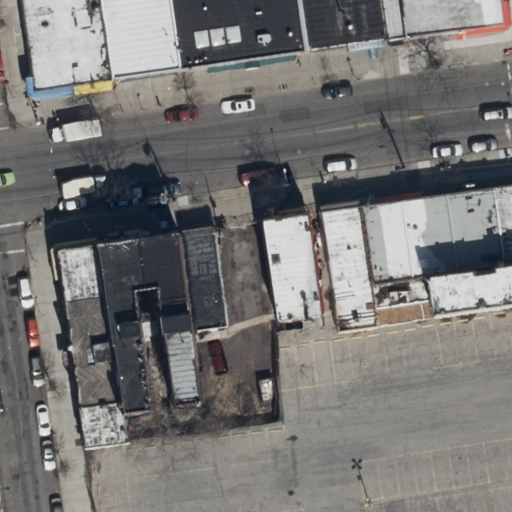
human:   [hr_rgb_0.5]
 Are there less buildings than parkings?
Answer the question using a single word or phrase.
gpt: no

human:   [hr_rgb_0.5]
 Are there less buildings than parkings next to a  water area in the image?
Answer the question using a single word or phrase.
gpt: no

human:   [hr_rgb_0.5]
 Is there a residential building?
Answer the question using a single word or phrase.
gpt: yes

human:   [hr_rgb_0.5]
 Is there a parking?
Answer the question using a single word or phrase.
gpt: yes

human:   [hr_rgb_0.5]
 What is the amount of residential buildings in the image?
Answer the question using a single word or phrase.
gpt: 14

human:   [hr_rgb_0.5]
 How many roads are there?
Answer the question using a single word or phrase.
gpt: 4

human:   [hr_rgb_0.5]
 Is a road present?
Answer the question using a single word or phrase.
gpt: yes

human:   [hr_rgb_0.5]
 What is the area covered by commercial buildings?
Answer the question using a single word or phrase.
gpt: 0m2

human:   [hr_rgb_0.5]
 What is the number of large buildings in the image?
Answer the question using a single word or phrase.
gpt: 0

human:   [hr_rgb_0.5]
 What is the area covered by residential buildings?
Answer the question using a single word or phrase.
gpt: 2624m2

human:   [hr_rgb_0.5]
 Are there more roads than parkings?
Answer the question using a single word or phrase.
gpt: yes

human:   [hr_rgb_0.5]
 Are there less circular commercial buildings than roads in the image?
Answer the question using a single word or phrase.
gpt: yes

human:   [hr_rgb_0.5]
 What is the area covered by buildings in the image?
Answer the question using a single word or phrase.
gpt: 2624m2

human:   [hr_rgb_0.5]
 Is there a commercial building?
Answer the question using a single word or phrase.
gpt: no

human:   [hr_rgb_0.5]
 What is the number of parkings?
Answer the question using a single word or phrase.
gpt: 1

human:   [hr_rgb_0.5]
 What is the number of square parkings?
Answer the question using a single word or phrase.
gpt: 0

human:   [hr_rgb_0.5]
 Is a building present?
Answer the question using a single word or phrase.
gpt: yes

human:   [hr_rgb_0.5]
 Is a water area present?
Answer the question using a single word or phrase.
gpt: no

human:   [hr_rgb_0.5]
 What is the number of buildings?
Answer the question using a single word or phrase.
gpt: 14

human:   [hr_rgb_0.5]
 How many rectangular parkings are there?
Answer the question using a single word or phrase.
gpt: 0

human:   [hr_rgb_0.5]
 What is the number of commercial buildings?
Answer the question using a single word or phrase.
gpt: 0

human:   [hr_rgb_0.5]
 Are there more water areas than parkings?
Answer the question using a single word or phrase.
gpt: no

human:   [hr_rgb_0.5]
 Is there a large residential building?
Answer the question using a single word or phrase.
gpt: no

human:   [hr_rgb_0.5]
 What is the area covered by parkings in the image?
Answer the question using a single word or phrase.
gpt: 6566m2

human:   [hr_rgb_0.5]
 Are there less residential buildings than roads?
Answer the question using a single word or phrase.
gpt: no

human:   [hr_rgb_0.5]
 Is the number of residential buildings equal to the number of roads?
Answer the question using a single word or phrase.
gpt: no

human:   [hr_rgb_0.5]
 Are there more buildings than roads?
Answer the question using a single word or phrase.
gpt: yes

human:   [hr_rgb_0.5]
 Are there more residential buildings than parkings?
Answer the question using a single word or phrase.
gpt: yes

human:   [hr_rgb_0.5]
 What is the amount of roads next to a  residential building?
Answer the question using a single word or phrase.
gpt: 4

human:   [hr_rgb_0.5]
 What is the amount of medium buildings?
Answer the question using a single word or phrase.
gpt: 11

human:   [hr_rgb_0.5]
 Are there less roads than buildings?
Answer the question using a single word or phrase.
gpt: yes

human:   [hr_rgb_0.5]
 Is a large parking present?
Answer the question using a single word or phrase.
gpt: yes

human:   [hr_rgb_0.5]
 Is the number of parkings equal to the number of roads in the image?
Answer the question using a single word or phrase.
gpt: no

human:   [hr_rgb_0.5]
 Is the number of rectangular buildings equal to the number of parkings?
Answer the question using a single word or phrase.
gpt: no

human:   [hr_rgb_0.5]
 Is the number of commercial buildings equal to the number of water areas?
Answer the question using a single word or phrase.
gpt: yes

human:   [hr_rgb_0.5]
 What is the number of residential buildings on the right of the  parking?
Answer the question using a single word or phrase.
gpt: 5

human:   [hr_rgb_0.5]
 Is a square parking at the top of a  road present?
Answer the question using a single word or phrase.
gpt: no

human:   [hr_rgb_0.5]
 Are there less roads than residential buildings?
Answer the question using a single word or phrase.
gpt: yes

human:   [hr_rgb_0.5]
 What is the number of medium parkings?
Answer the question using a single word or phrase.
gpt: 0

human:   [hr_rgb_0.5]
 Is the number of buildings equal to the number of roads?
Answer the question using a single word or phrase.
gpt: no

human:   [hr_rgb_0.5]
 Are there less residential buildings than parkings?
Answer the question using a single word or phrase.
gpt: no

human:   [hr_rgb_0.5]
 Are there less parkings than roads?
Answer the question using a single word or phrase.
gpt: yes

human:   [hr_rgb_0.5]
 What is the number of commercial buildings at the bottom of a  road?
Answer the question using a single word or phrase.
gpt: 0

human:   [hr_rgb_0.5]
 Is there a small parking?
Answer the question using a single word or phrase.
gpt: no

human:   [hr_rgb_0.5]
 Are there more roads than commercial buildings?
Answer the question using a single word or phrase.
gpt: yes

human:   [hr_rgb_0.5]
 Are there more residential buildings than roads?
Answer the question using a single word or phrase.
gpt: yes

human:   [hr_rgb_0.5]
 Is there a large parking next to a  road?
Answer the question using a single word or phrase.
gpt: yes

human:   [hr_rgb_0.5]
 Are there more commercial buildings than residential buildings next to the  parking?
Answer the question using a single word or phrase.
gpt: no

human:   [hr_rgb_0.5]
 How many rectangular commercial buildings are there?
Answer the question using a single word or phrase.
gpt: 0

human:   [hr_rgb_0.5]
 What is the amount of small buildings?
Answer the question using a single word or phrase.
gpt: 3

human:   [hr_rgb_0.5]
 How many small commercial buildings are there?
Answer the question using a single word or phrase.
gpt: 0

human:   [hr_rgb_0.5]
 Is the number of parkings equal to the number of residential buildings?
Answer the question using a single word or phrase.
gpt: no

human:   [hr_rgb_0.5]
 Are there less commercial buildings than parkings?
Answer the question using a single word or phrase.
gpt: yes

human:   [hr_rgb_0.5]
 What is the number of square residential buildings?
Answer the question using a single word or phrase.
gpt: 0

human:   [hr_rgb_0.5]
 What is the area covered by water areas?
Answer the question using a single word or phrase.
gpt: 0m2

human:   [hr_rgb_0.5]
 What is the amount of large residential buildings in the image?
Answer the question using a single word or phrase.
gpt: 0

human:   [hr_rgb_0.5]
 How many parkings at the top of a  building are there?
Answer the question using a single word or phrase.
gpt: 0

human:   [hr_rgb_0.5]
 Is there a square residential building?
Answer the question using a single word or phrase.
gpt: no

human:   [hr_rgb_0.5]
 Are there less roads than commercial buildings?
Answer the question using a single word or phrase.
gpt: no

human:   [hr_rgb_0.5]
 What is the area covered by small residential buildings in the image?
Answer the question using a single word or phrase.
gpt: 207m2

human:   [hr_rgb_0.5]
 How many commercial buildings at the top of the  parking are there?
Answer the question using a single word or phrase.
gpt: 0

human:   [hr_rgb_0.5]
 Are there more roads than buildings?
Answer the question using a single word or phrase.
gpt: no

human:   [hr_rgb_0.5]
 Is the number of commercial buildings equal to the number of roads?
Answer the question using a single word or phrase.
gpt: no

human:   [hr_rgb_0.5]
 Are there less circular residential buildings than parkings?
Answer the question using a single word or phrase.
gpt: yes